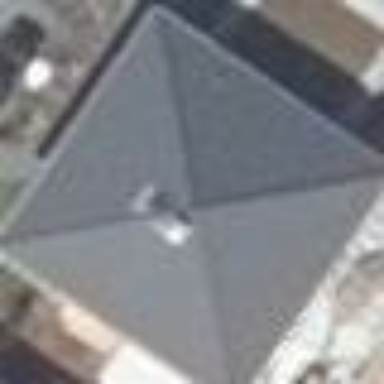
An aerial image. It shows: Detached building with pyramidal roof shape.